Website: crate-barrel
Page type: billing-address
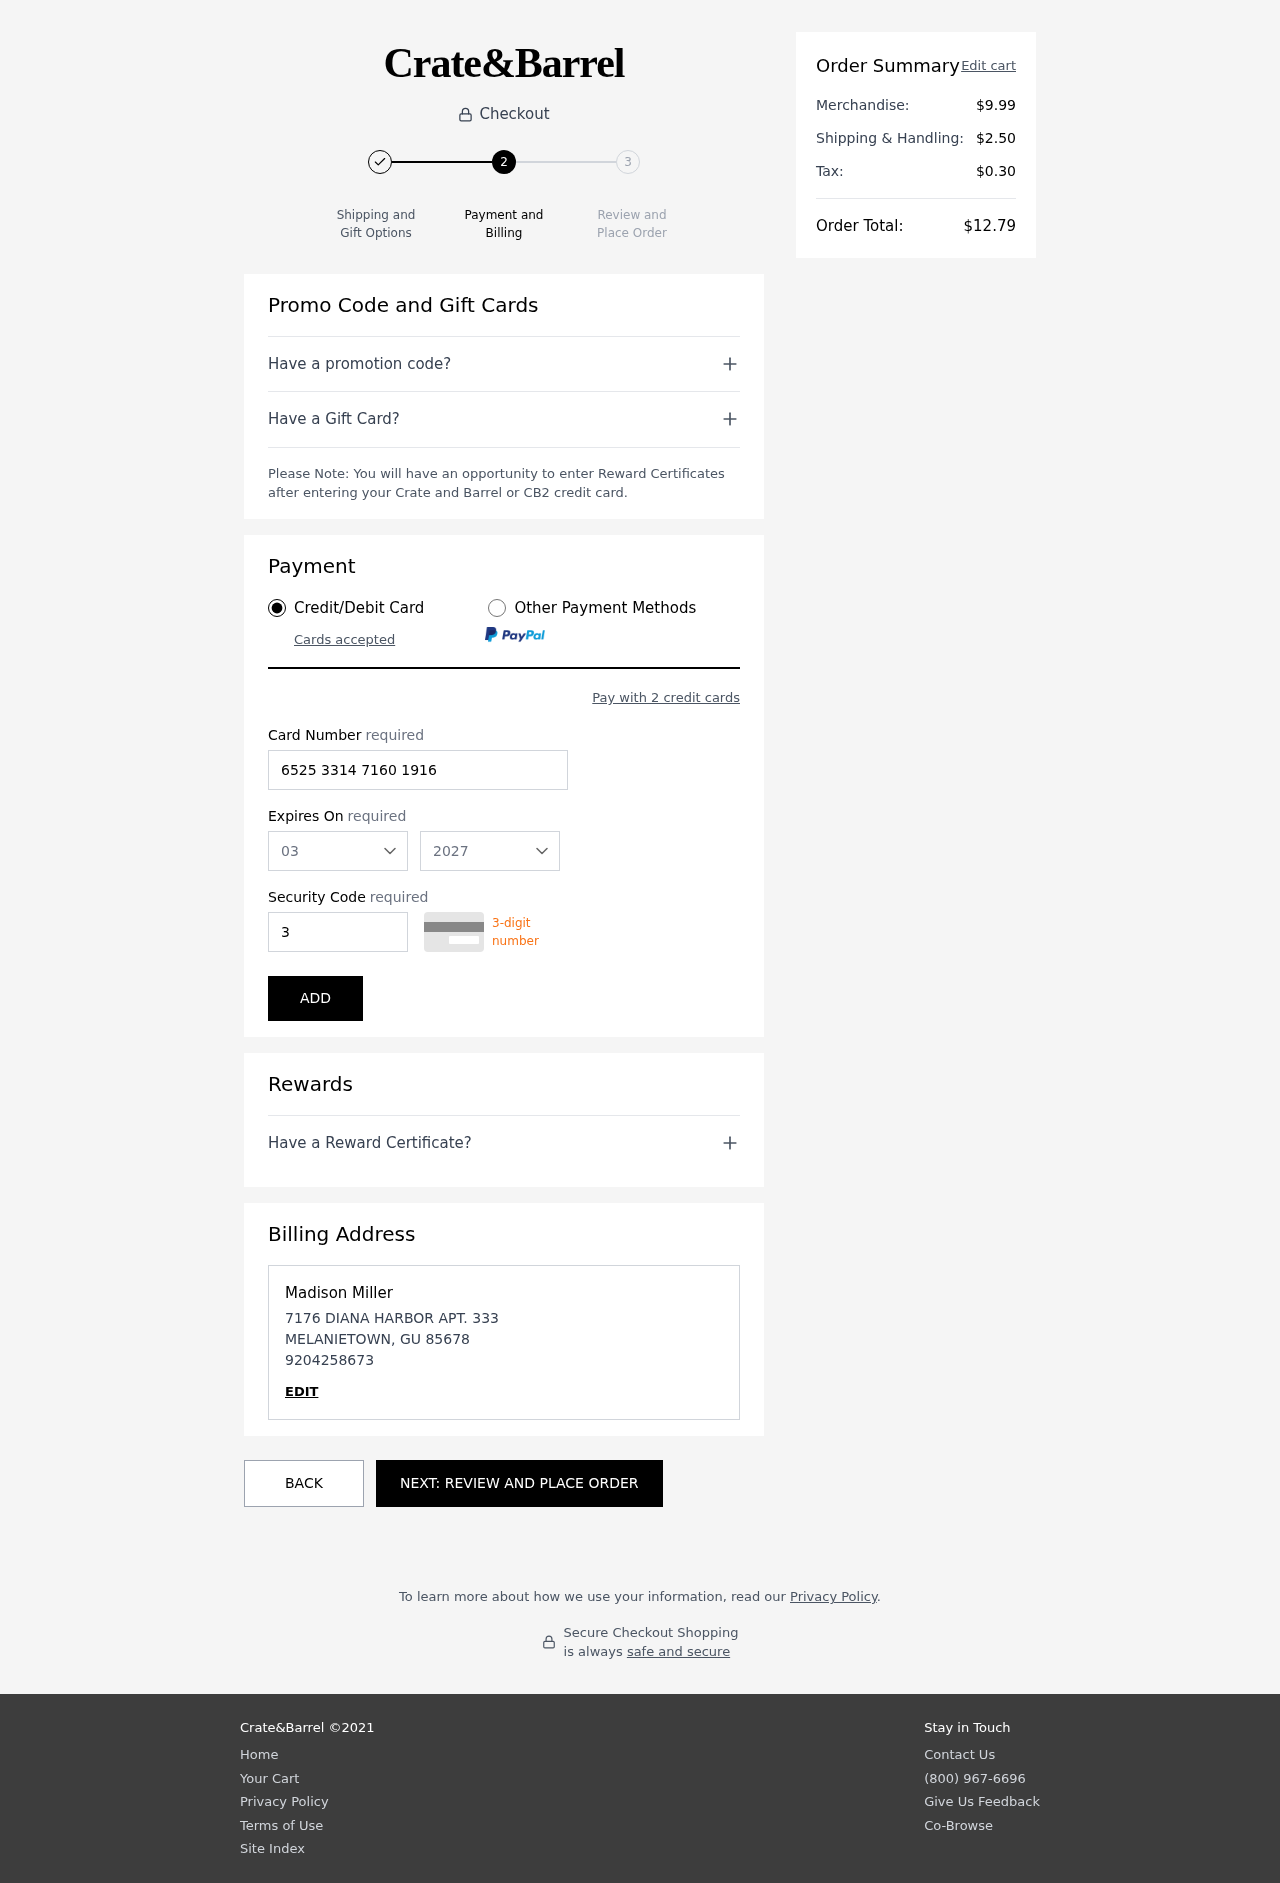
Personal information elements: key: PII_CARD_CVV
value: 323
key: PII_CARD_EXPIRY_MONTH
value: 03
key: PII_CARD_EXPIRY_YEAR
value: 27
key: PII_CARD_NUMBER
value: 6525 3314 7160 1916
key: PII_CITY
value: MELANIETOWN
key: PII_FULLNAME
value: Madison Miller
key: PII_PHONE
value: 9204258673
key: PII_POSTCODE
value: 85678
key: PII_STATE_ABBR
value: GU
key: PII_STREET
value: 7176 DIANA HARBOR APT. 333
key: PII_FIRSTNAME
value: Madison
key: PII_LASTNAME
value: Miller
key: PII_PHONE_LINE
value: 8673
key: PII_PHONE_SUFFIX
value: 8673
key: PII_STATE
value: GU
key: PII_POSTCODE_FULL
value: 85678
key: PII_PHONE2
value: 9204258673
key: PII_PHONE3
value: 9204258673
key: PII_FULLNAME2
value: Madison Miller
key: PII_FULLNAME3
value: Madison Miller
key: PII_FIRSTNAME2
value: Madison
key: PII_FIRSTNAME3
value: Madison
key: PII_LASTNAME2
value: Miller
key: PII_LASTNAME3
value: Miller
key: PII_FIRSTNAME_DERIVED
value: Madison
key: PII_LASTNAME_DERIVED
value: Miller
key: PII_PHONE_NUMERIC
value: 9204258673
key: PII_PHONE_LINE_NUMERIC
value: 8673
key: PII_PHONE_SUFFIX_NUMERIC
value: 8673
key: PII_POSTCODE_NUMERIC
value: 85678
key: PII_PHONE2_NUMERIC
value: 9204258673
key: PII_PHONE3_NUMERIC
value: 9204258673
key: PII_FULLNAME_DERIVED
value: Madison Miller
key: PII_NAME_FULL_DERIVED
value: Madison Miller
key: PII_PHONE_DIGITS
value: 9204258673
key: PII_PHONE_LAST4
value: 8673
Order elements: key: ORDER_SUBTOTAL
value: $9.99
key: ORDER_SHIPPING_COST
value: $2.50
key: ORDER_TAX
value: $0.30
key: ORDER_TOTAL
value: $12.79